Question: I have an app in two languages (English and German) and app contains labels with background. In English everything is ok but in German UILabels are to short and text which is in it is shorter with 3 dots. Like:

Can I add some auto-resize property which resize label to correct size? Last one thing is that I have a lot of labels interface-only. I want to save some time and figure it out in interface. Is it possible or the only way is set 'sizeToFit' to labels? Thank you for advices.
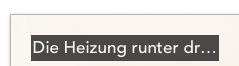
Answer: I customised my label, add localization and set frame with inset. How's simple. But one disadvantage is that I have to set 'tag' as key. My solution is:
'''
- (void)layoutSubviews {
NSString *key = [NSString stringWithFormat:@"%d", self.tag];
self.text = NSLocalizedString(key, nil);
CGSize textSize = [self.text sizeWithAttributes:@{NSFontAttributeName:self.font}];
CGFloat strikeWidth = textSize.width;
[self setFrame:CGRectMake(self.frame.origin.x, self.frame.origin.y, strikeWidth + 20, self.frame.size.height)];
[super layoutSubviews];
}
- (void)drawTextInRect:(CGRect)rect {
UIEdgeInsets insets = {0, 5, 0, 5};
[super drawTextInRect:UIEdgeInsetsInsetRect(rect, insets)];
}
'''